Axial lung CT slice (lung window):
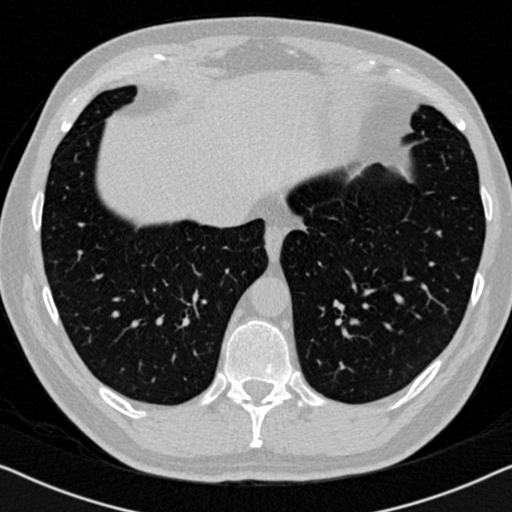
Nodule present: no